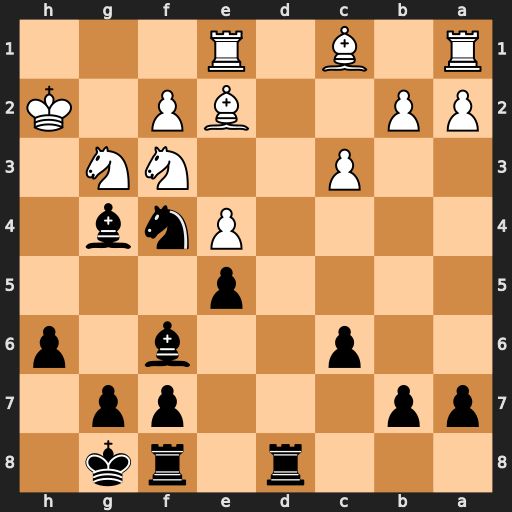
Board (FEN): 3r1rk1/pp3pp1/2p2b1p/4p3/4Pnb1/2P2NN1/PP2BP1K/R1B1R3
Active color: b
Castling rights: -
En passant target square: -
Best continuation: Nxe2 Nxe2 Bxf3